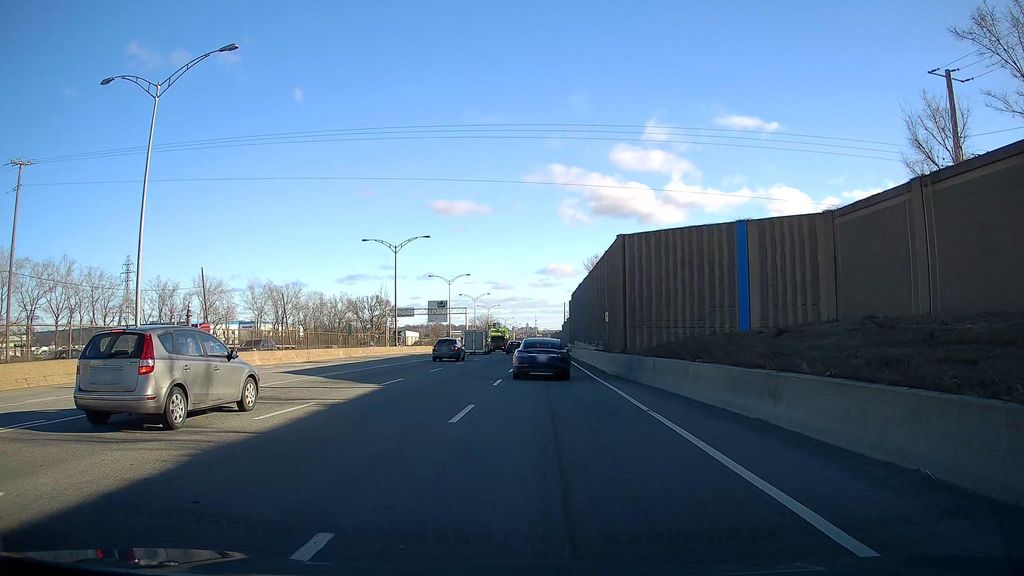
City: montreal